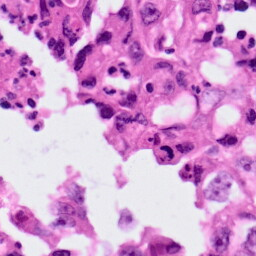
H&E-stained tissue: Lung